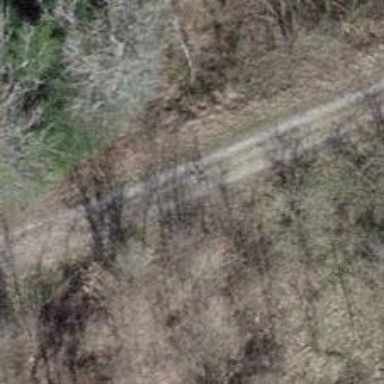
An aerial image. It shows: Gravel track with Grade 3 quality.